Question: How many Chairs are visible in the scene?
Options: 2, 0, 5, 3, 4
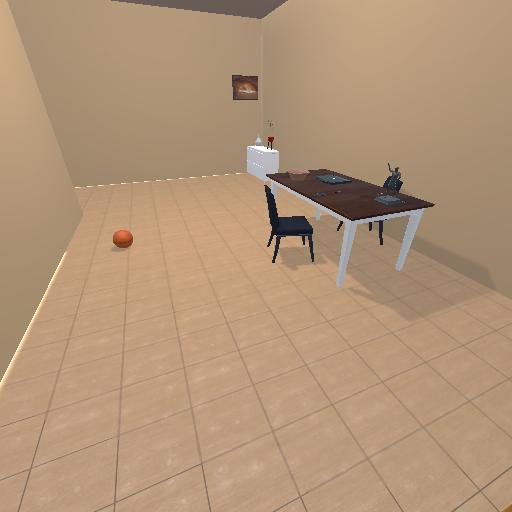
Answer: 2